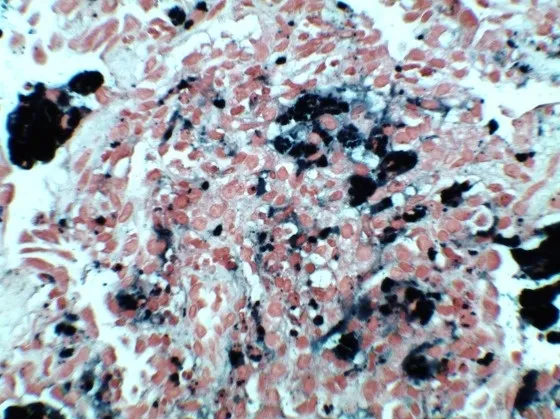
Histology of trans-bronchial biopsy demonstrating iron laden macrophages in silver stain.
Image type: pathology (methenamine_silver)